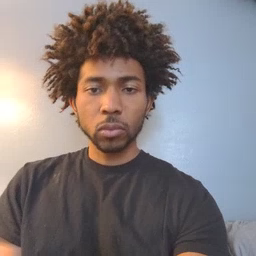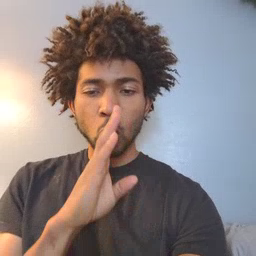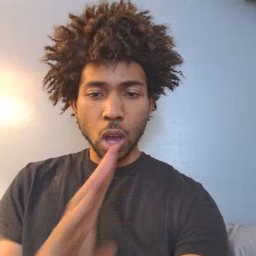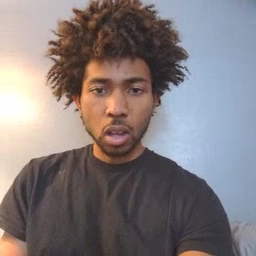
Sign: quiet